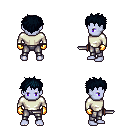
a pixel art fantasy rpg character, male body template, dark elf, purple skin, white long-sleeve shirt, metal pants, raven bedhead hairstyle, gold gloves, dagger, four views (front, back, left, right), 2x2 character sprite sheet, small pixel art, hard edges, no anti-aliasing